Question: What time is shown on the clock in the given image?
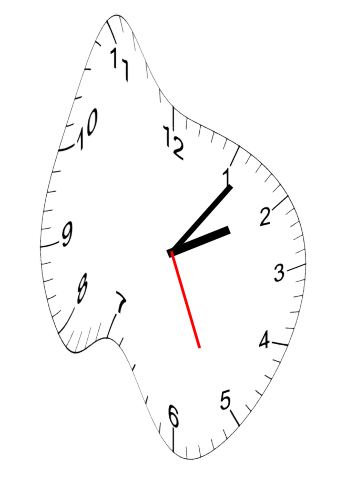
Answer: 02:06:26